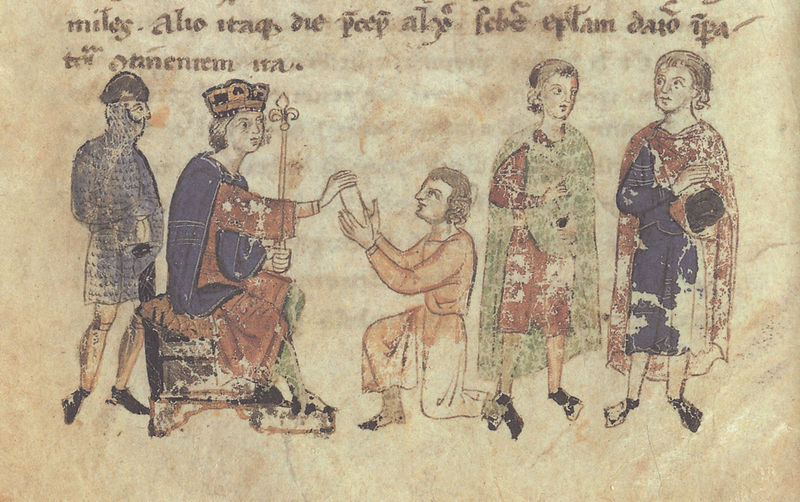
Titel: Alexanderroman
Institution: Leipzig, Stadtbibliothek
Schlagwörter: blau, mann, umhang, grün, männer, szene, rot, malerei, krone, schrift, seitlich, stab, könig, papst, thron, kloster, illustration, text, knien, soldat, helm, herrscher, geschenk, lilie, ritter, rüstung, rolle, pergament, jesus, mittelalter, adliger, gesandte, schriftstück, mittelalterlich, altdeutsch, handschrift, zepter, kniefall, latein, auftrag, buchmalerei, kettenhemd, manuskript, klnig, vasall, alexanderroman, zepter+soldat, kettenehmd